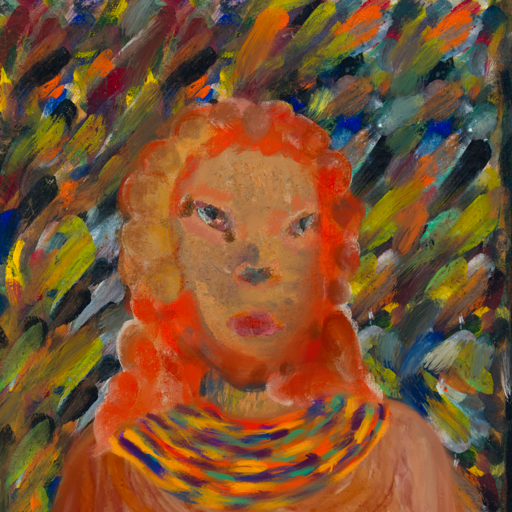
Background: An_Impression, Head And Neck Front: In_The_Sun, Face Front: Boggyland, Bust: Pious_Lady, Hair Front: Rupkatha, Head Accessory: Blank, Second Necklace: An_Impression_2, Necklace: Blank, Baby: Blank